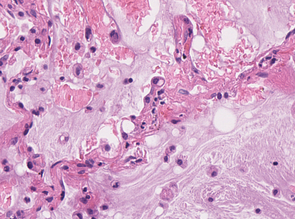
Tumor epithelial tissue: no
Tumor-associated stroma tissue: no
Normal tissue: yes